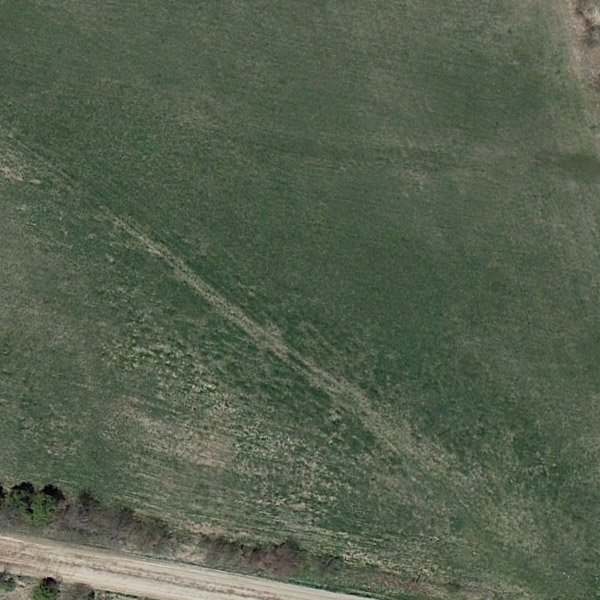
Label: Meadow